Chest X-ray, PA view. Patient: 47 years old, sex M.
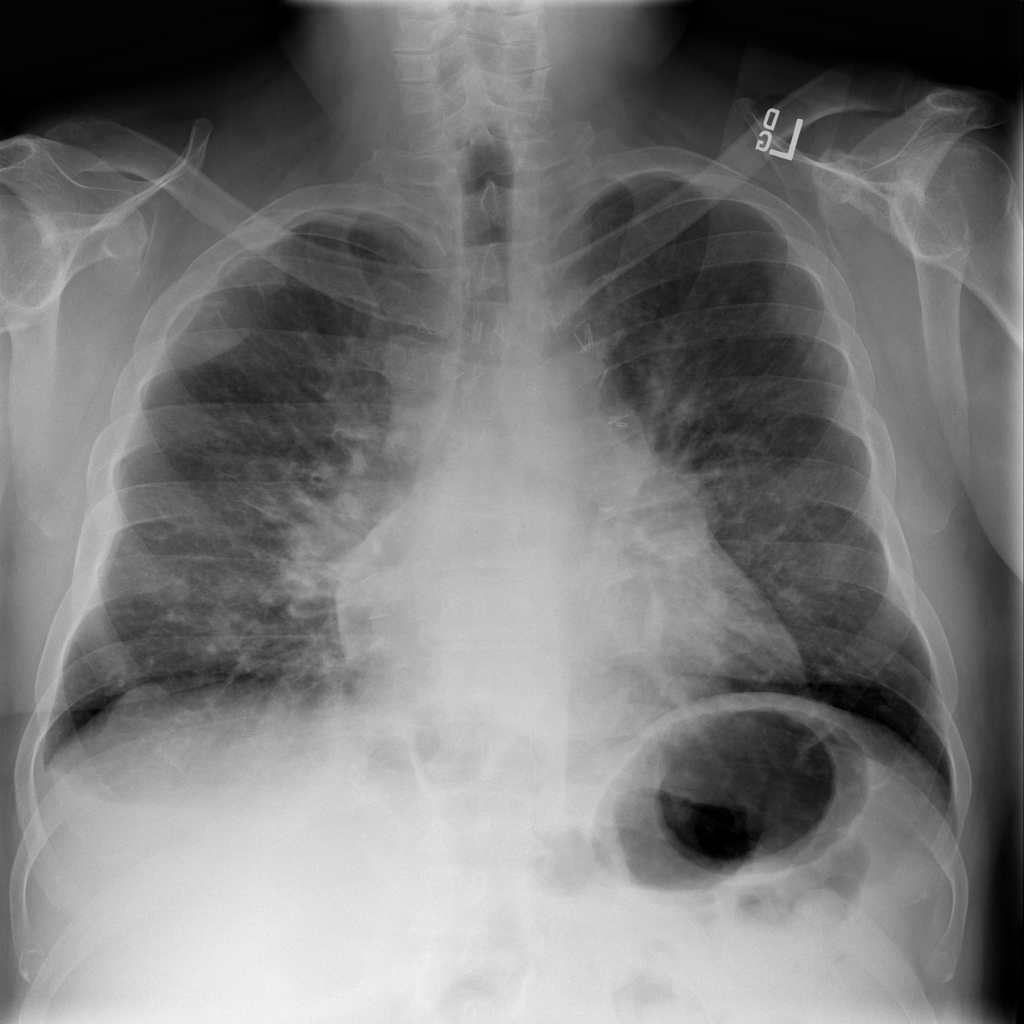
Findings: No Finding